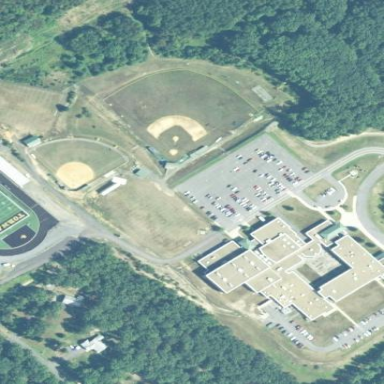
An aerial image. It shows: School.